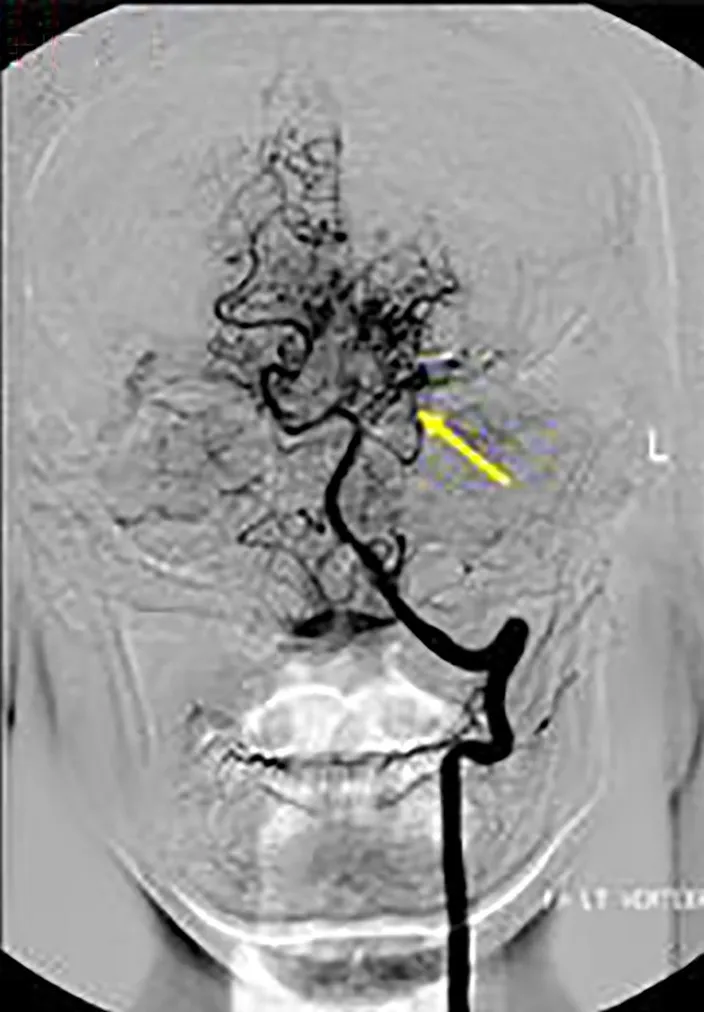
AP views following left vertebral artery injection showed moyamoya phenomenon around the proximal left PCA (arrow).
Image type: radiology (x_ray)